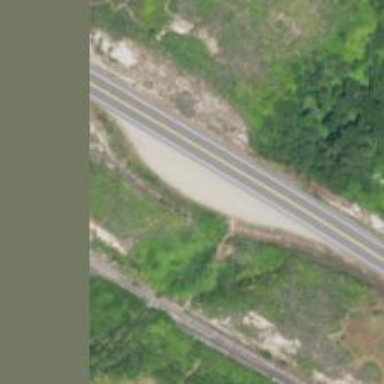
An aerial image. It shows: Rest area along the road.